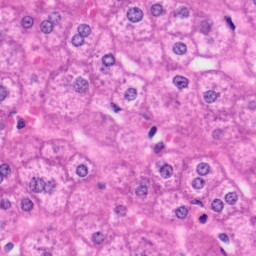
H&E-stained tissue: Liver